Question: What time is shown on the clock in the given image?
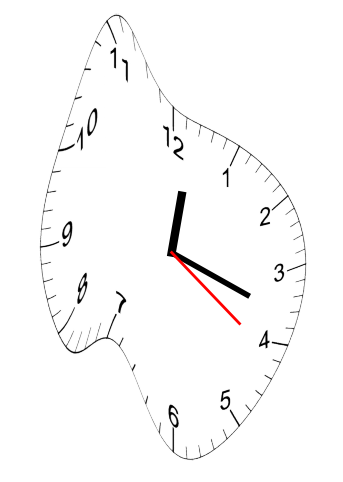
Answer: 12:18:21